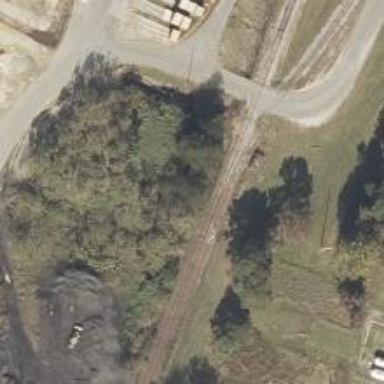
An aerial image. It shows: Railway spur junction.